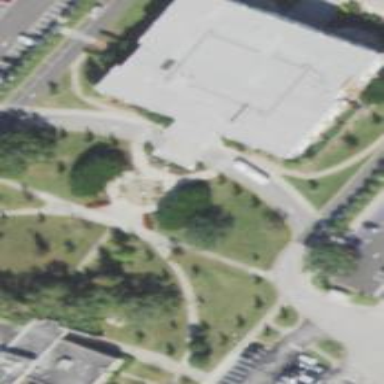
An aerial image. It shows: Memorial site with historic significance.